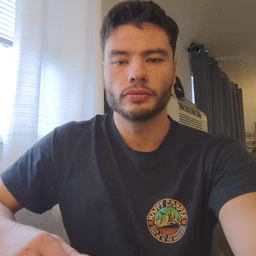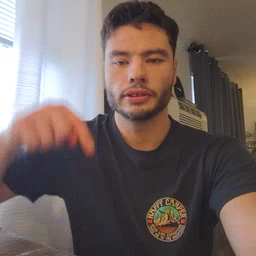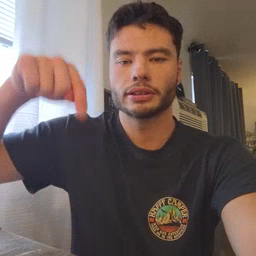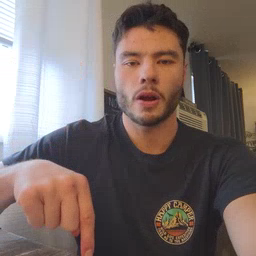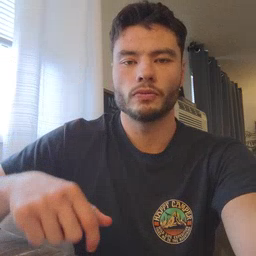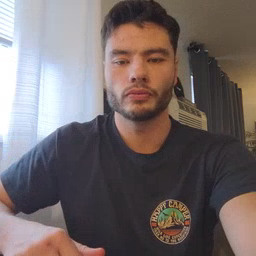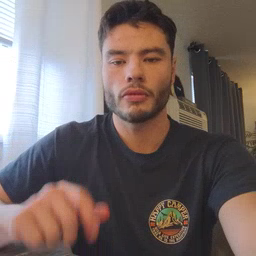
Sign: down